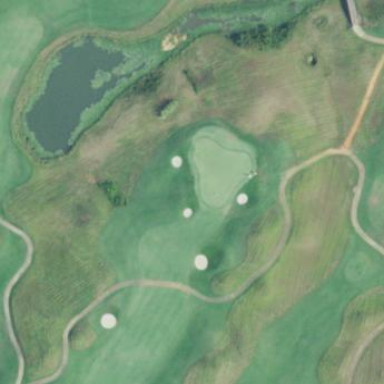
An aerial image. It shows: Rough area on grassy golf course.